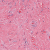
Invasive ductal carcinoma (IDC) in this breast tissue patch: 0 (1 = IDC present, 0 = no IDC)